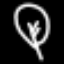
Label: leaf